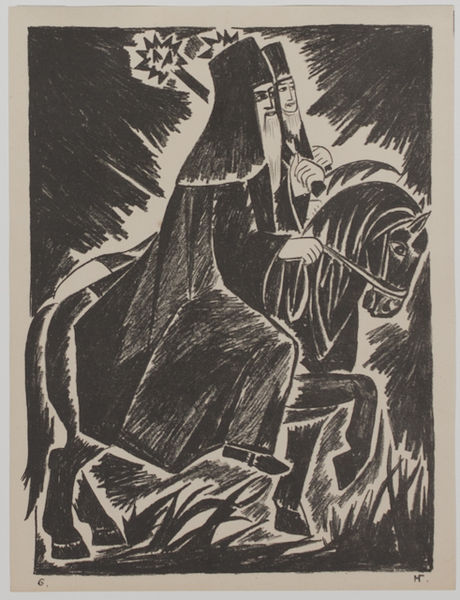
Titel: Peresvet and Osliabia, Peresvet and Osliabia
Künstler: Natal'ia Sergeevna Goncharova
Standort: Amherst (Massachusetts, USA)
Institution: Mead Art Museum, Amherst College
Schlagwörter: dunkel, umhang, hut, männer, nacht, schwarz, weiss, zeichnung, gras, bart, kappe, mütze, gewand, mantel, pferd, pferde, reiter, mähne, reiten, zügel, holzschnitt, zwei, church, hat, men, people, pope, priest, religious, white, black, print, two, stern, druck, woodcut, horses, man, light, night, plants, drawing, paper, black and white, etching, hats, beard, umhand, cloak, ink, fackeln, foot, shine, monks, pencil, religion, horse, shadows, hatching, streitkolben, russian, hoofs, mane, veil, orthodox, weapon, horseman, riders, horsemen, rider, beards, rein, weapons, d, kapp, balck, woodblock, shining, scratch, mace, morning star, pencil', 3, huns, hourses, cassocks, maces